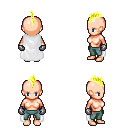
a pixel art fantasy rpg character, female body template, human, light skin, white cape, teal pants, gold mohawk hairstyle, metal gloves, four views (front, back, left, right), 2x2 character sprite sheet, small pixel art, hard edges, no anti-aliasing